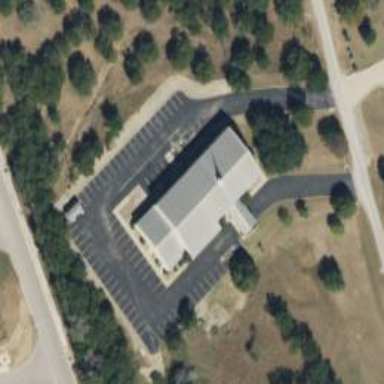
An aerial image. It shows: Church which is place of worship.